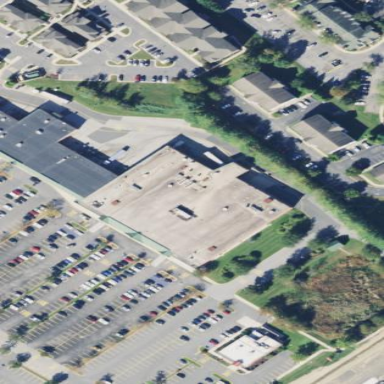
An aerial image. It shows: Supermarket located in building.